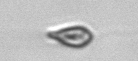
Label: Cryptophyta